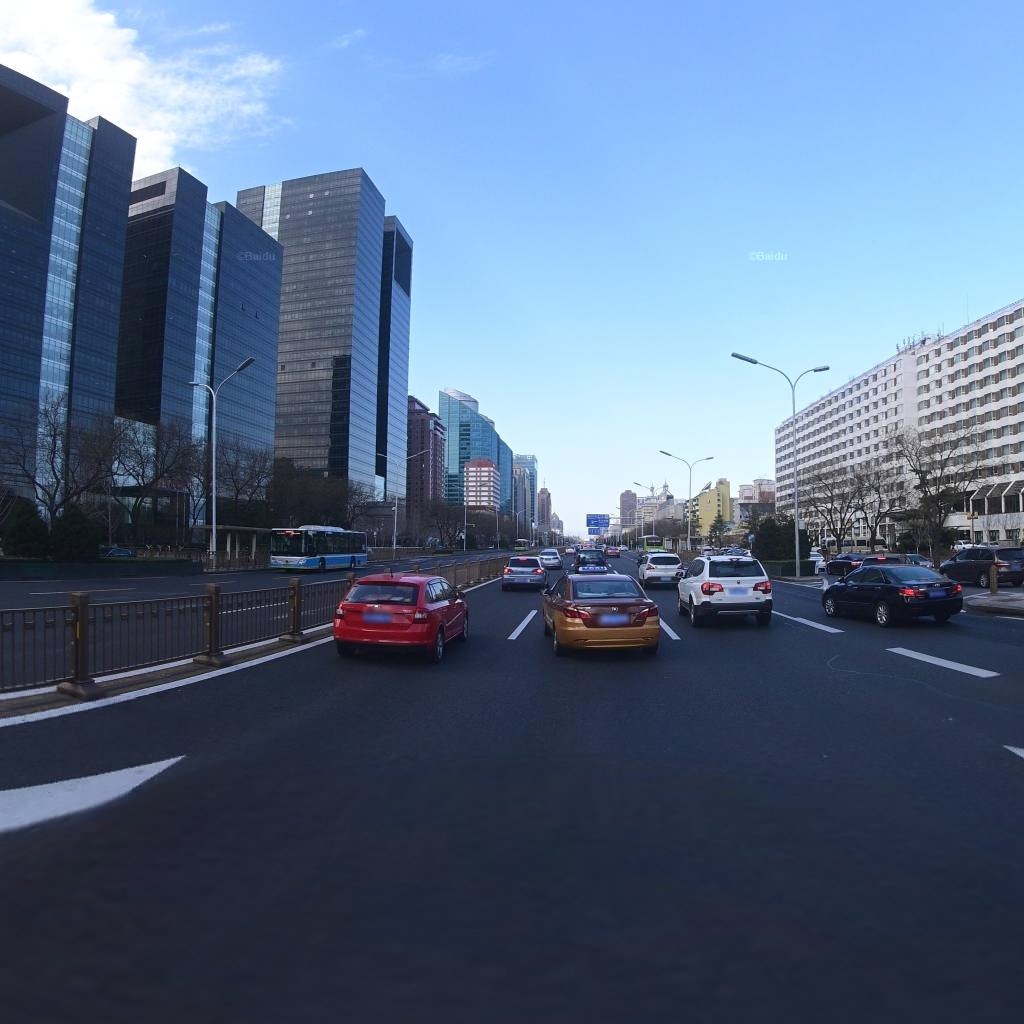
Region: Chaoyang
Road damage annotations: longitudinal patch